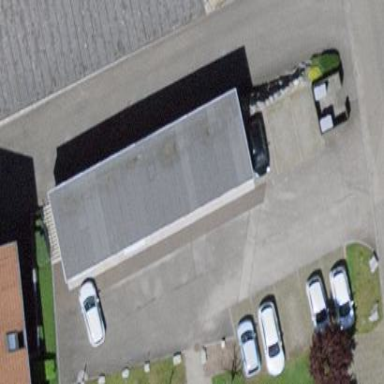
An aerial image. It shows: Group of garages.